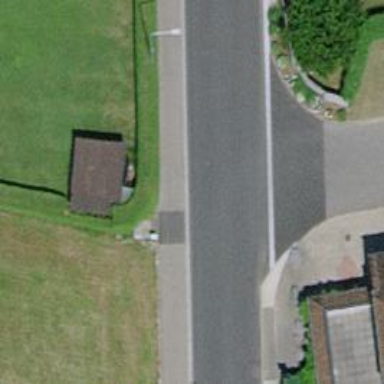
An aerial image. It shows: Power utility street cabinet.